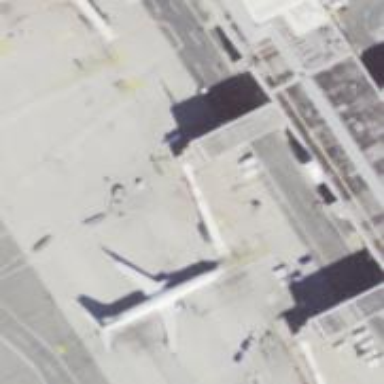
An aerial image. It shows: Airport gate.